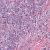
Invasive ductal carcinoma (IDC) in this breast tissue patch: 1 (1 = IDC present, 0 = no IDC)